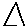
Label: triangle